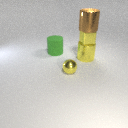
small yellow metal cube above large yellow metal cylinder